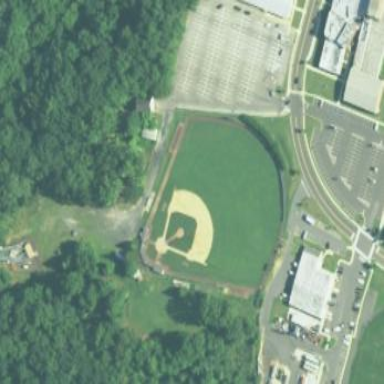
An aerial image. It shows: Baseball pitch for leisure land activities.